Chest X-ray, PA view. Patient: 32 years old, sex M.
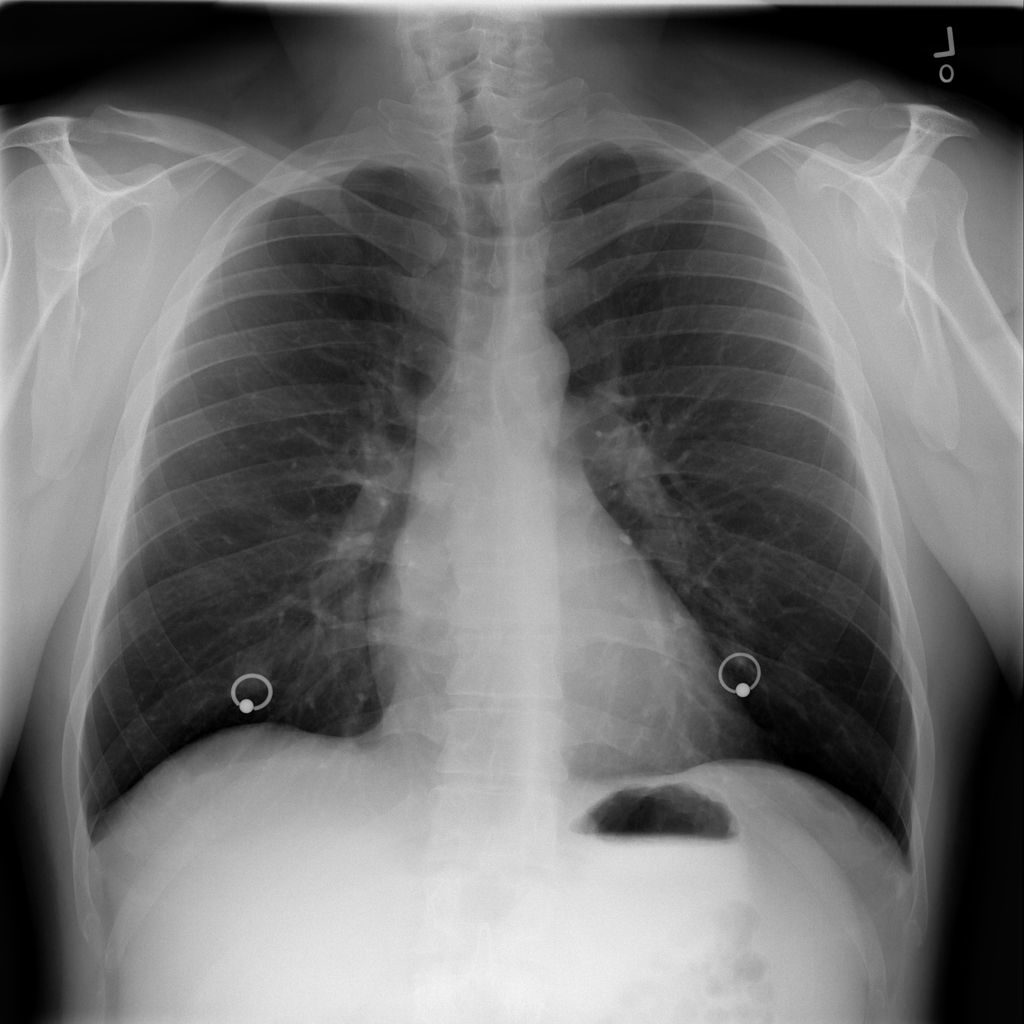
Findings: No Finding